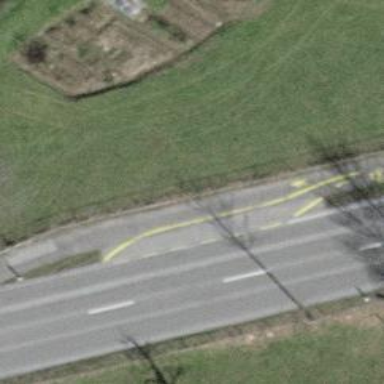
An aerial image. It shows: Asphalt sidewalk along the footway.